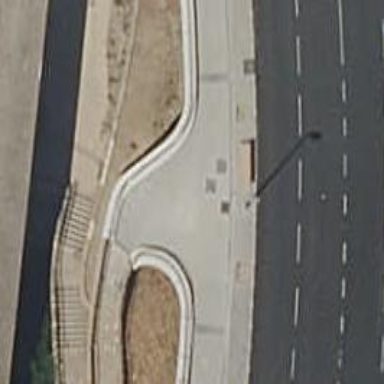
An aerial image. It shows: Footway with concrete surface.